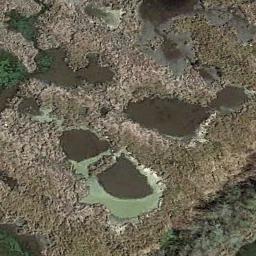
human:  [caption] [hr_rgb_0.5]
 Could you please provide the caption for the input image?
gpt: Many waters of different sizes and shapes are surrounded by wetlands .

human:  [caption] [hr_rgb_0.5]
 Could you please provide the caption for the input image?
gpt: There is a triangle-like lake in the middle of this wetland .

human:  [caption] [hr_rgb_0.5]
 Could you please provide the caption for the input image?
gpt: The wetland consists of dry and green plants and water .

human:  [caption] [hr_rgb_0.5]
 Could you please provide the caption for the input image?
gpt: There are patches of brown bare land in a lake in a wetland .

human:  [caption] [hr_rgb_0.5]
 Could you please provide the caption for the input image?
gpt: There are much bare land and some water areas on the wetland .